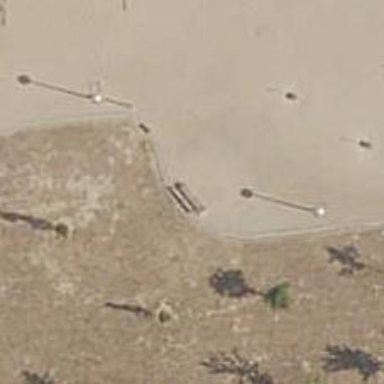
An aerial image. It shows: Brown bench in the vicinity.